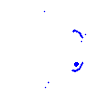
Particle: electron